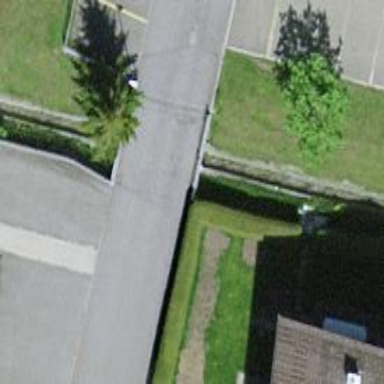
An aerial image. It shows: Residential road with asphalt surface that includes bridge.